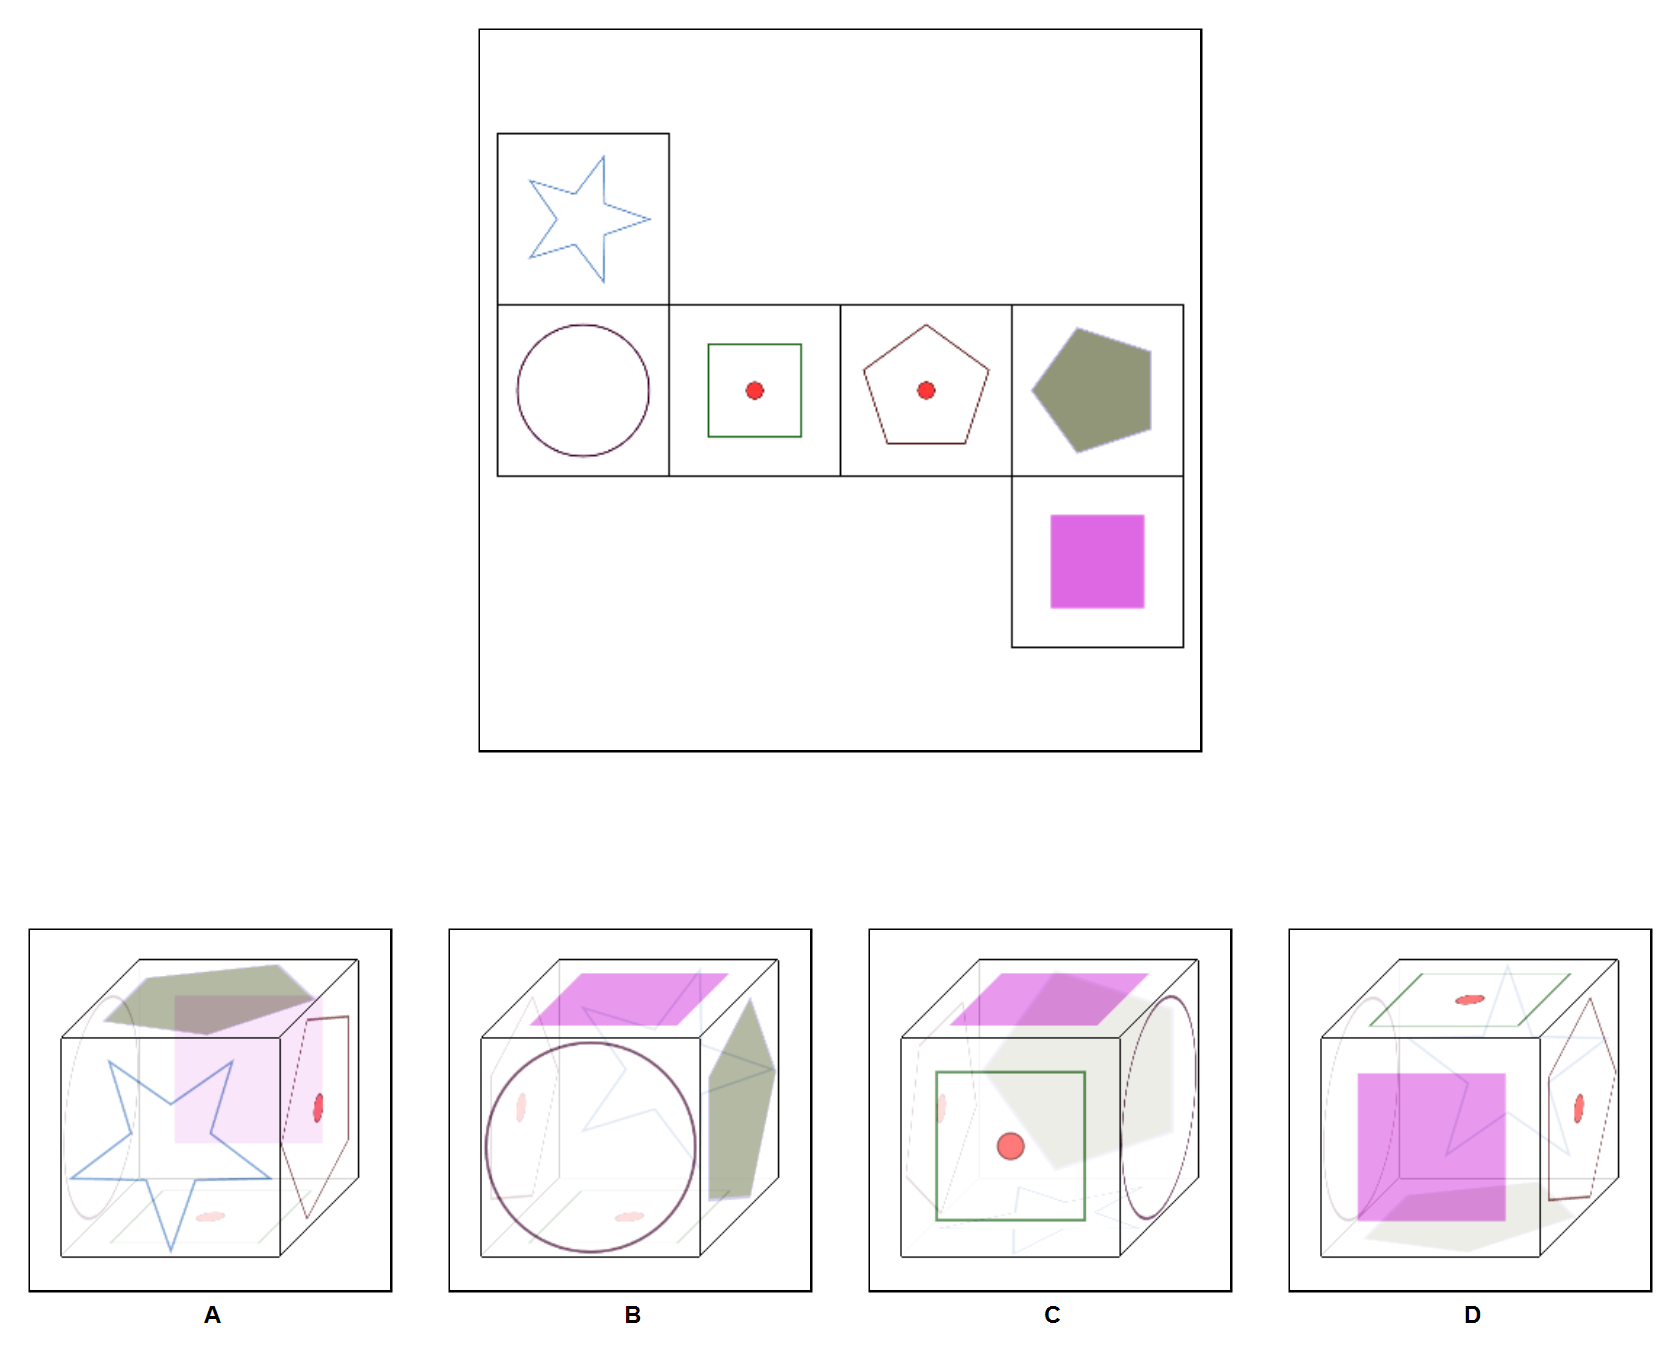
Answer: B